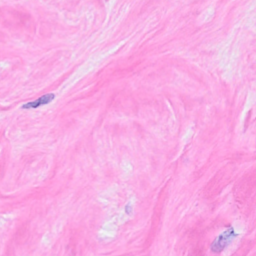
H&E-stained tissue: Breast